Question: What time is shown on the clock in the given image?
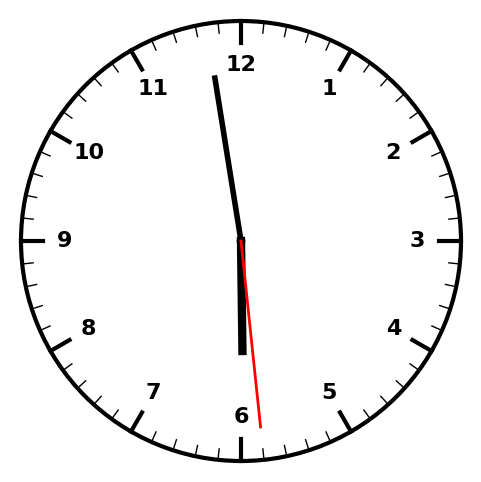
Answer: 05:58:29